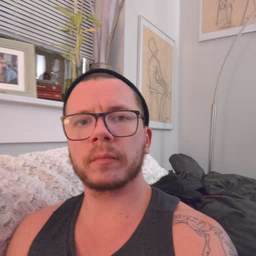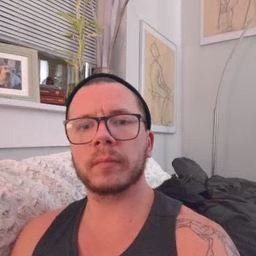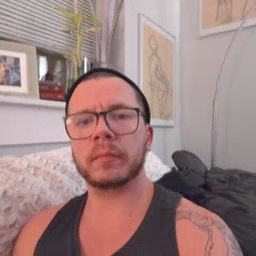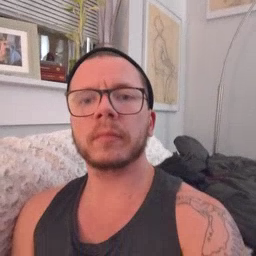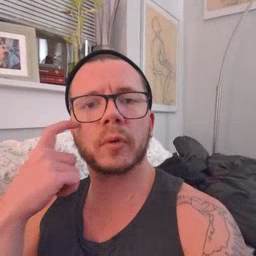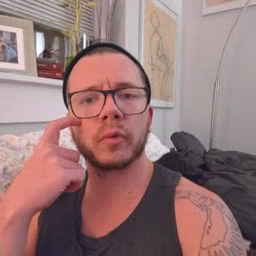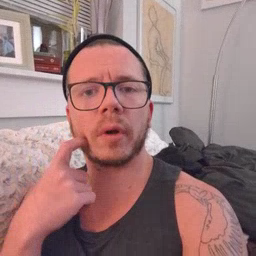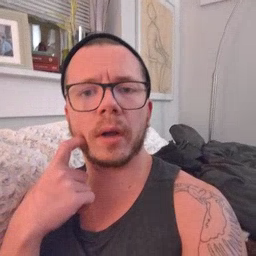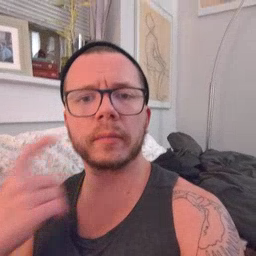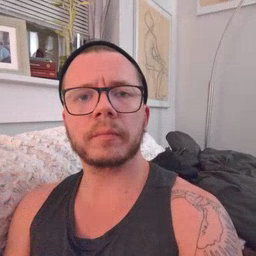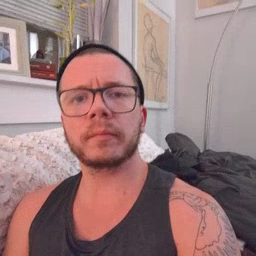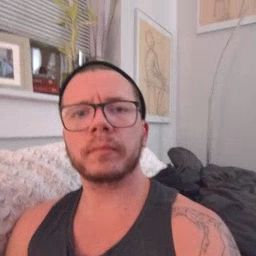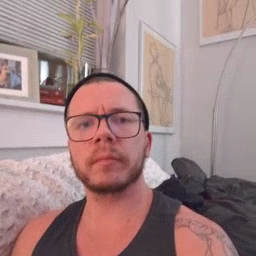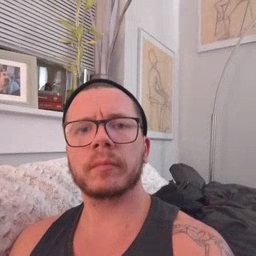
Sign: cry